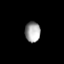
Tissue: lung
Cell type: Epithelial cells
Senescence score: 0.23
Nuclear area (px): 303
Mean DAPI intensity: 163.016